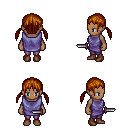
a pixel art fantasy rpg character, female body template, human, dark skin, chain tabard jacket, magenta pants, brunette twin-tailed hairstyle, brown shoes, dagger, four views (front, back, left, right), 2x2 character sprite sheet, small pixel art, hard edges, no anti-aliasing